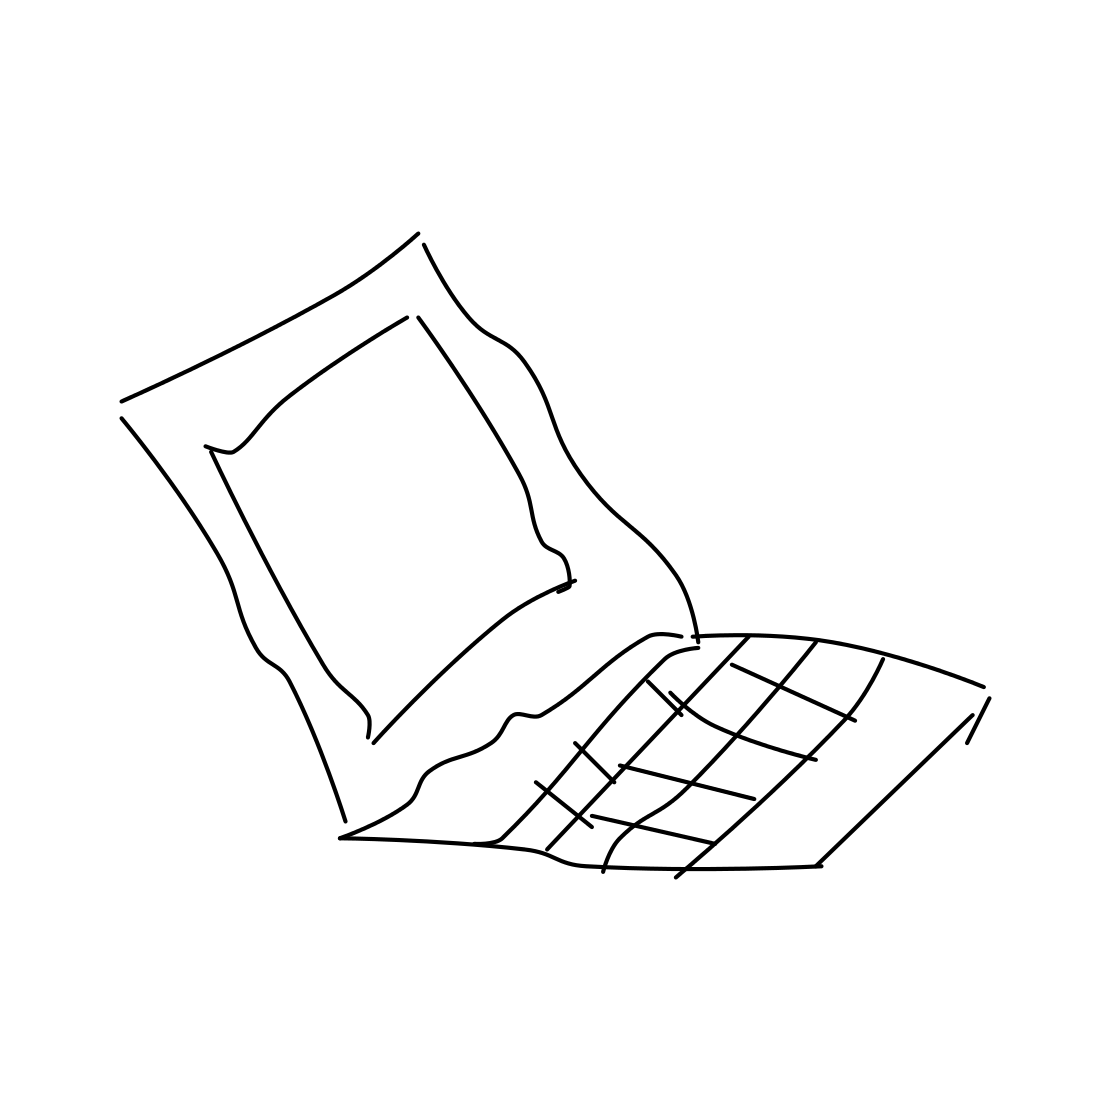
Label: laptop